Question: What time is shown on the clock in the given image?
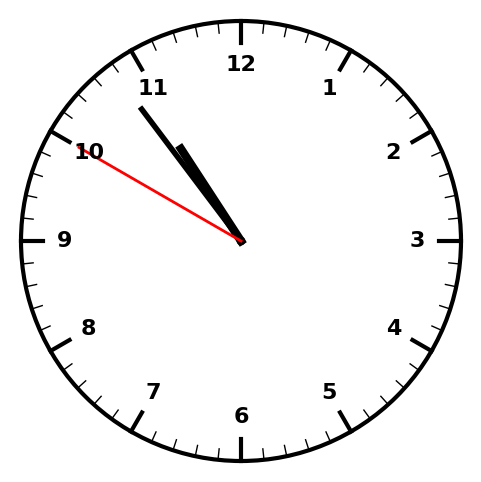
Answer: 10:53:50